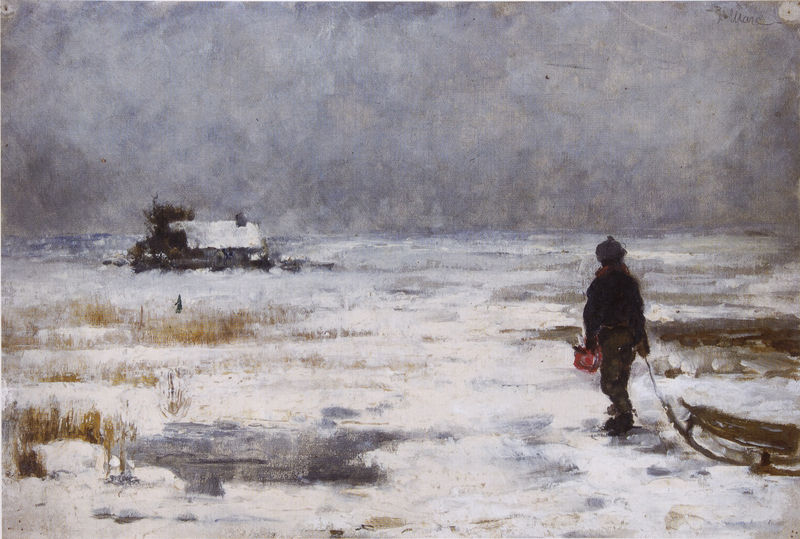
Titel: Knabe mit Schlitten in Winterlandschaft
Künstler: Franz Marc
Standort: München
Institution: Städtische Galerie im Lenbachhaus
Schlagwörter: baum, blau, dunkel, gemälde, himmel, mann, wasser, weiß, wolken, baumstämme, impressionismus, landschaft, ocker, see, braun, frau, grau, holz, schwarz, zeichnung, dach, eis, gras, haus, rot, schnee, weg, wiese, malerei, jacke, mütze, mensch, bild, holland, niederlande, signatur, ebene, einsamkeit, ferne, gräser, horizont, kalt, nass, schilf, weite, busch, gehen, hütte, land, figur, kind, person, pflanzen, kamin, schornstein, pfütze, ruhig, russland, leer, nebel, kahl, winter, ziehen, spielen, melancholisch, junge, bauer, foto, regen, knabe, münchen, kälte, druck, stich, stiefel, tasche, lanschaft, braunb, gehöft, kühl, winterlandschaft, dachau, frost, schlitten, armut, langhammer, winterbild, dachauer schule, schilff, schlitt, schlu, langsam, t, roter behälter, hätte